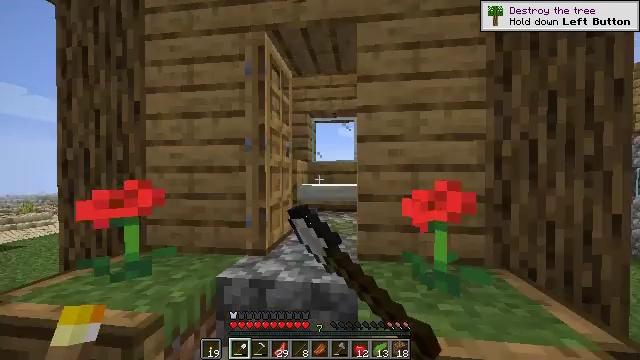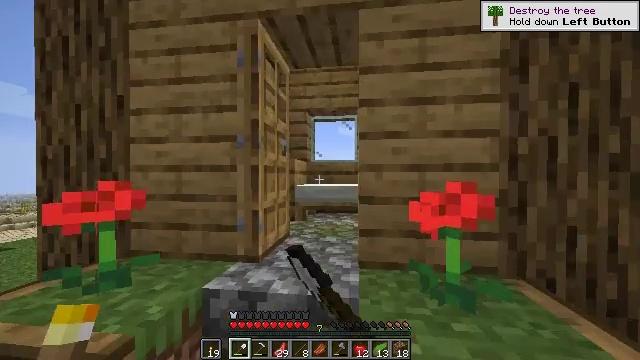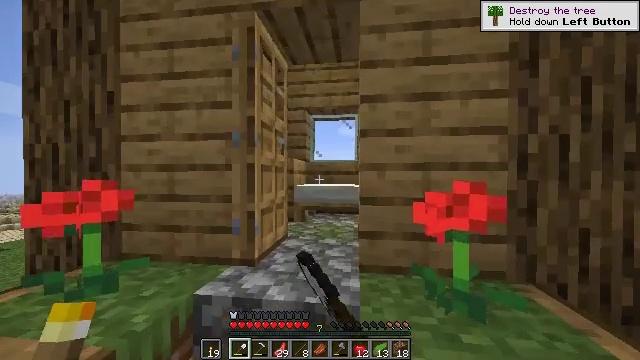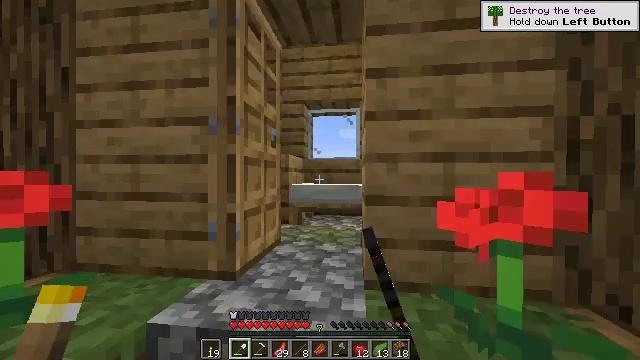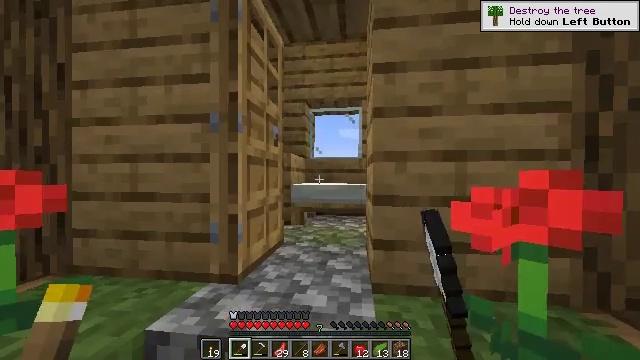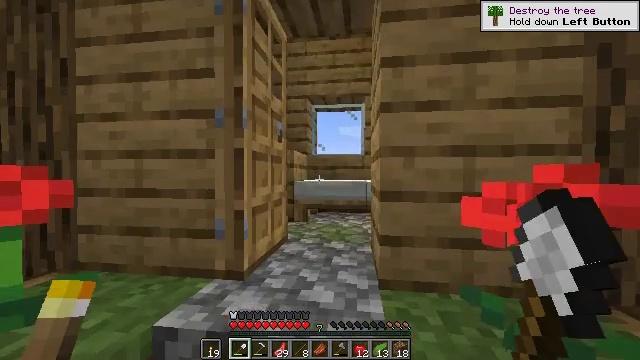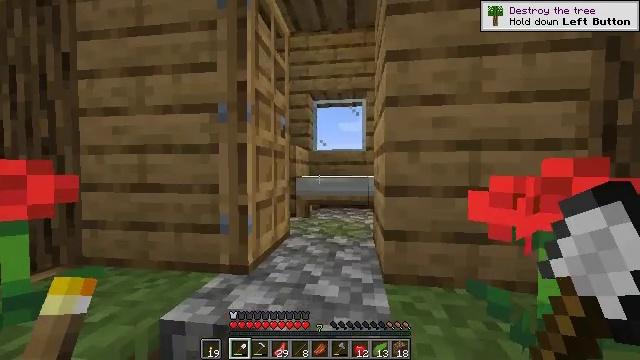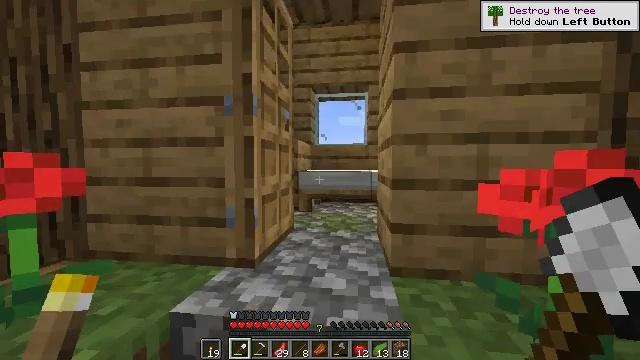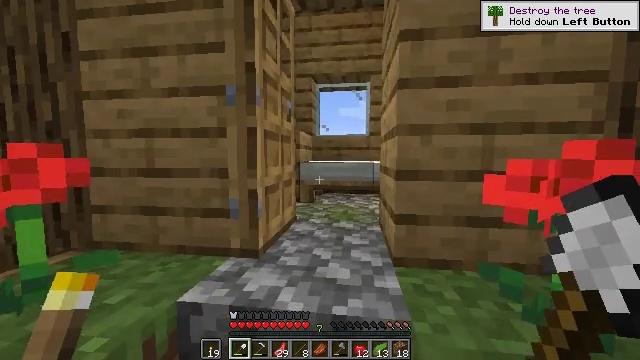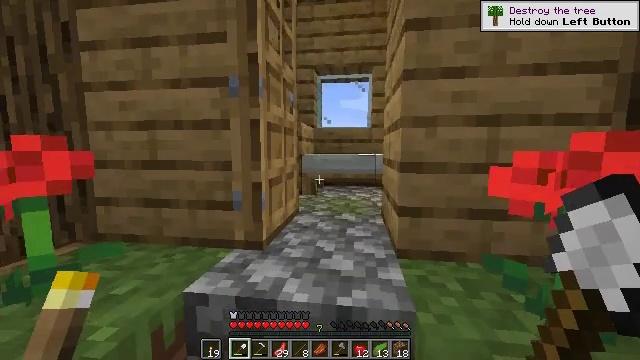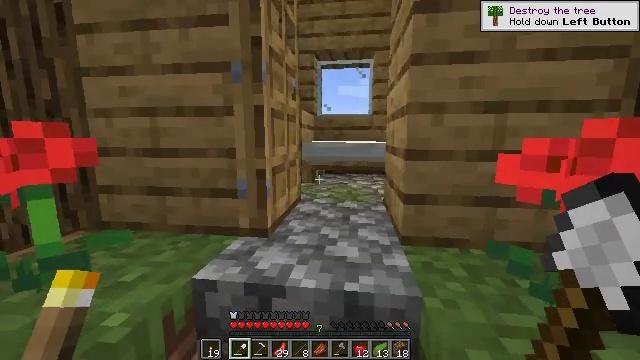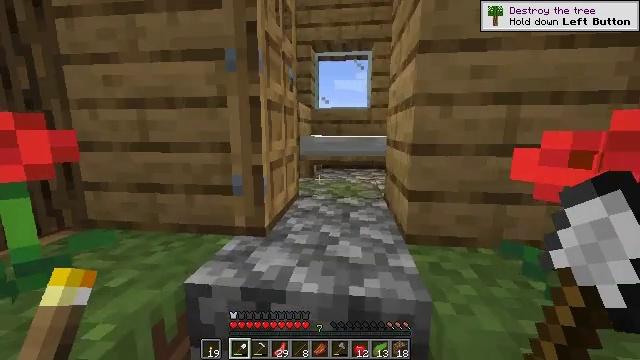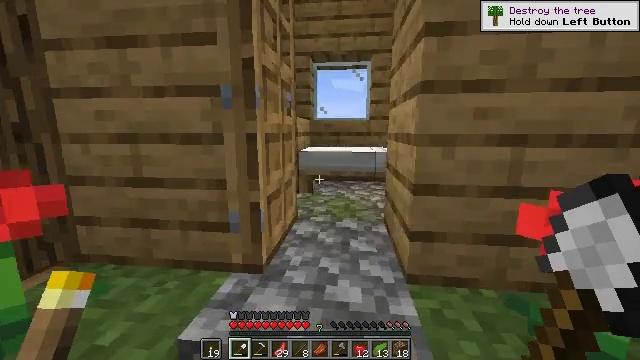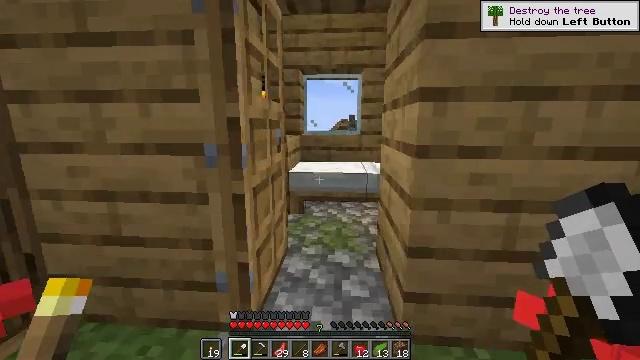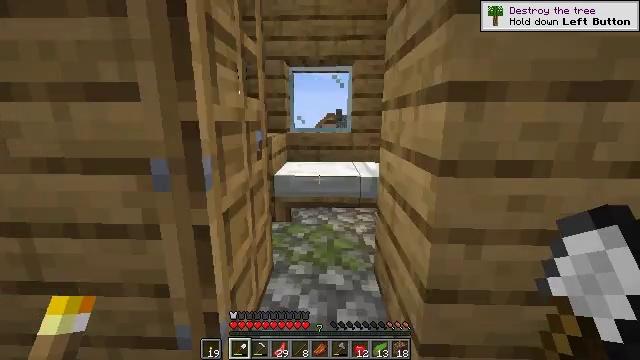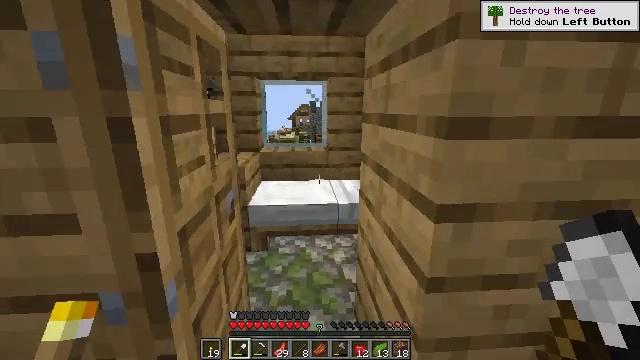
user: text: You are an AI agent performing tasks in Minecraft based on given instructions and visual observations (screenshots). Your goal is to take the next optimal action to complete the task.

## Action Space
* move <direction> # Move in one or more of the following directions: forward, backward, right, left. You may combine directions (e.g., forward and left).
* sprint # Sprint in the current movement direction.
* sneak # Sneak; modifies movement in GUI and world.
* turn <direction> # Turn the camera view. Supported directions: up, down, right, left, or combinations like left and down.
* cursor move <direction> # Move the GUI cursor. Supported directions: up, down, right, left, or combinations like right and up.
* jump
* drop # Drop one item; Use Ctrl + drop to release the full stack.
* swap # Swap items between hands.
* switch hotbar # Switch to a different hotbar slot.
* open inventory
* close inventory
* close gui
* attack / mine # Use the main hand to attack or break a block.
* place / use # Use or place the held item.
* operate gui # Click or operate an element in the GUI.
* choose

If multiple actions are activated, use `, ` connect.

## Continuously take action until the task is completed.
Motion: motion action
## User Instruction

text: Retrieve the white bed for later use.
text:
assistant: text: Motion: move forward, use / place
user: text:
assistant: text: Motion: move forward, sprint
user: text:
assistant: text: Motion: move forward, sprint
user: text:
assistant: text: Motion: move forward, sprint
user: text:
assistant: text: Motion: move forward, sprint
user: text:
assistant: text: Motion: move forward
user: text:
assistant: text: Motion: move forward, turn down
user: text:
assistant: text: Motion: move forward, turn down
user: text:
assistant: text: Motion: move forward, sprint, turn down
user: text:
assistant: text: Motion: move forward, sprint, turn down
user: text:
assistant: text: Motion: move forward, sprint, turn down
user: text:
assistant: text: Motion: move forward
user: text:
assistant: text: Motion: move forward, turn right and down
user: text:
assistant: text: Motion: move forward, turn right and down
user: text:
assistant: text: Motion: move forward, turn right and down
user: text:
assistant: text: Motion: move forward, sprint, turn right and down
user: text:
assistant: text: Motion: move forward, sprint
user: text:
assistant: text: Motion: move forward, sprint
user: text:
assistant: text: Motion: move forward, turn down
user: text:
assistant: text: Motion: move forward, turn down
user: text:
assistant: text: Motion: move forward, turn down
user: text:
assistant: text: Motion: move forward, turn down
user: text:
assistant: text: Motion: move forward, turn down, attack / mine
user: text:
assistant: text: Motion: turn down, attack / mine
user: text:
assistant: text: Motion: turn down, attack / mine
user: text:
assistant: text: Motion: turn right and down, attack / mine
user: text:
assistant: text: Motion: turn right and down, attack / mine
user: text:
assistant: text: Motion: turn right and down, attack / mine
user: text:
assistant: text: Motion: turn right, attack / mine
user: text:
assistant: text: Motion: attack / mine